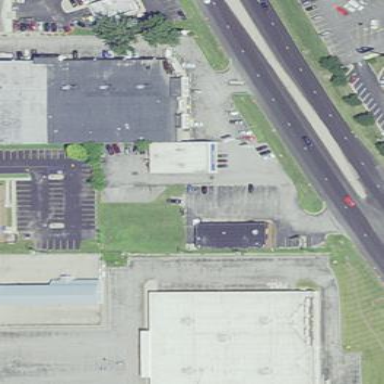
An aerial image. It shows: Retail area.